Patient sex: M
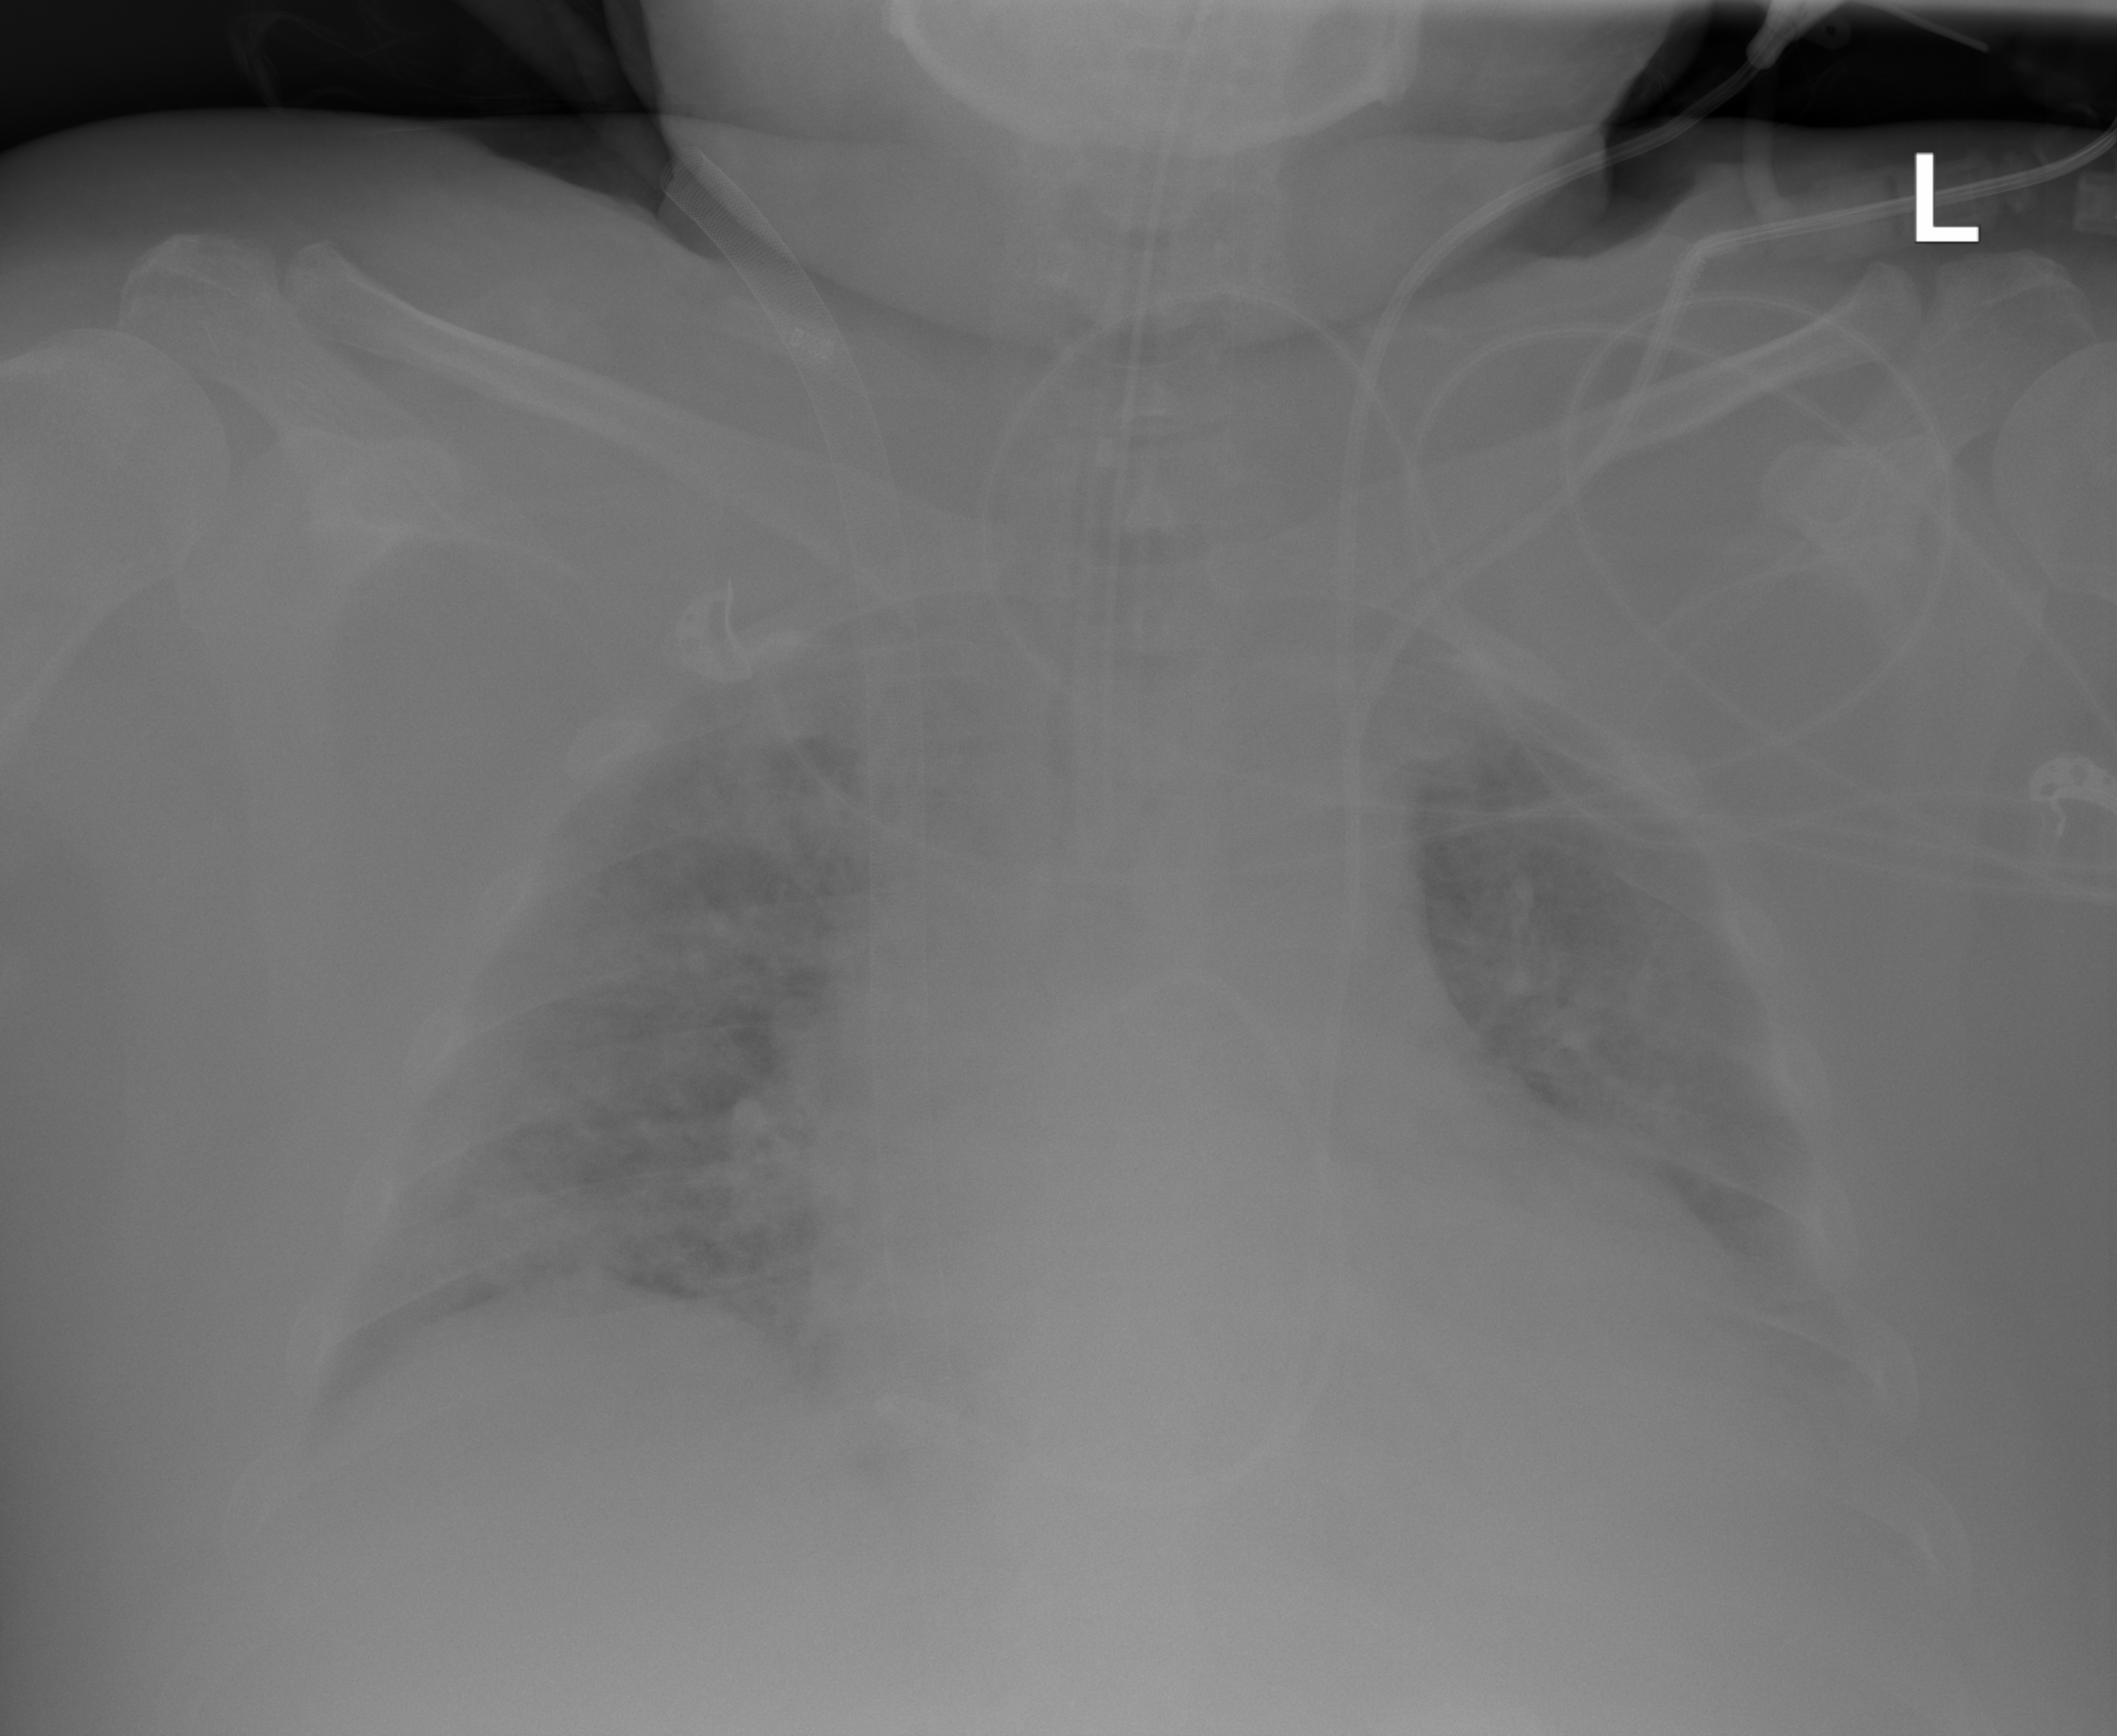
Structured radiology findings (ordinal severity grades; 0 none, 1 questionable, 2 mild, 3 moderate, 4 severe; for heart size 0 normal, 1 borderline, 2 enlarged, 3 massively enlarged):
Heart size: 2
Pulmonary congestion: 0
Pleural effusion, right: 1
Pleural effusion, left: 2
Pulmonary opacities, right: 3
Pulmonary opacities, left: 2
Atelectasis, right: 2
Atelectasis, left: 3